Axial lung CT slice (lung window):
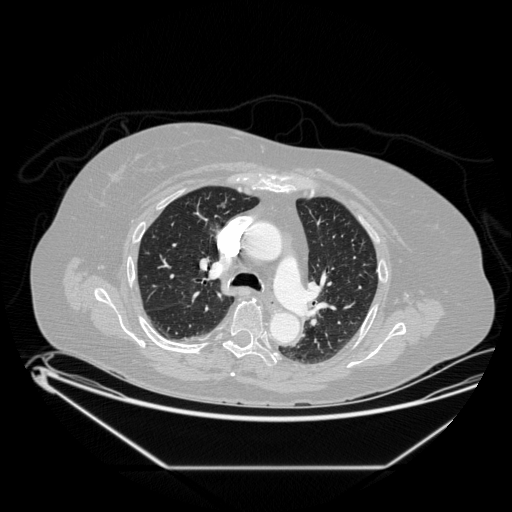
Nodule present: no